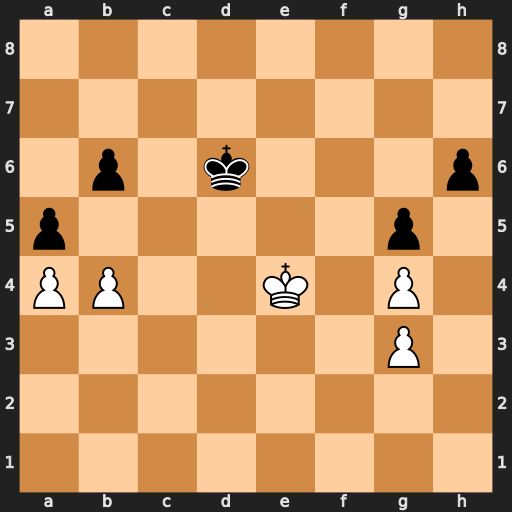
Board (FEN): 8/8/1p1k3p/p5p1/PP2K1P1/6P1/8/8
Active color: w
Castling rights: -
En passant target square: -
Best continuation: bxa5 bxa5 Kd4